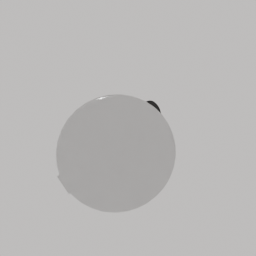
Label: tools